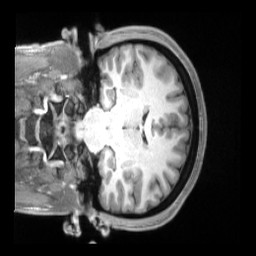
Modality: T1w
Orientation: coronal
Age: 28
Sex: male
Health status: ill
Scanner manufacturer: siemens
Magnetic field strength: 3 T
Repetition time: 2.2 s
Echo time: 0.00157 s